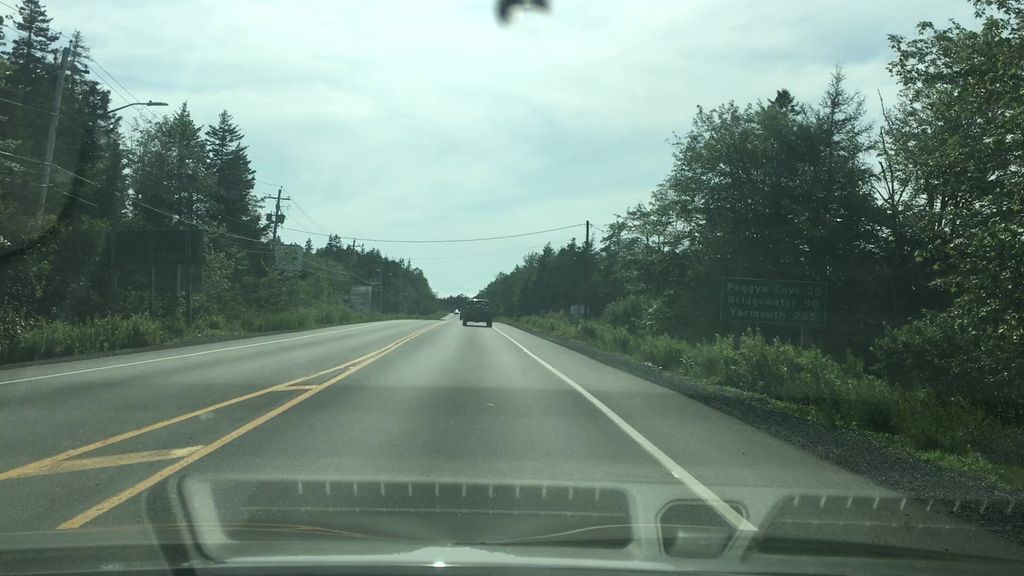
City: halifax